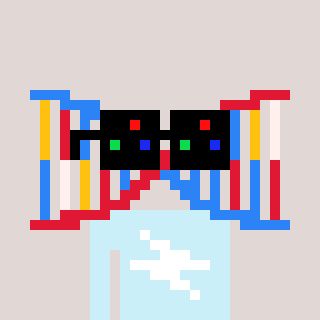
a pixel art character with square black sunglasses, a dna-shaped head and a cold-colored body on a warm background